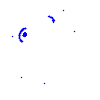
Particle: pion